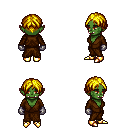
a pixel art fantasy rpg character, female body template, orc, green skin, brown robe, white pants, blonde parted hairstyle, metal gloves, gold boots, four views (front, back, left, right), 2x2 character sprite sheet, small pixel art, hard edges, no anti-aliasing